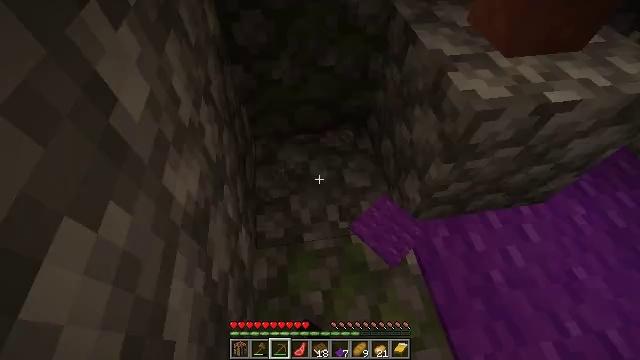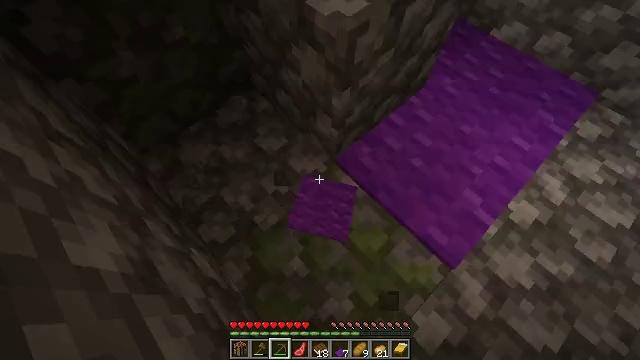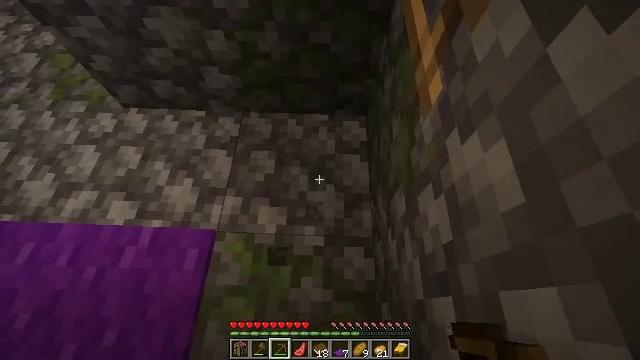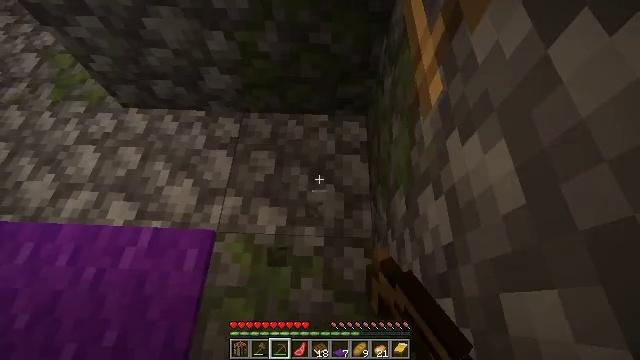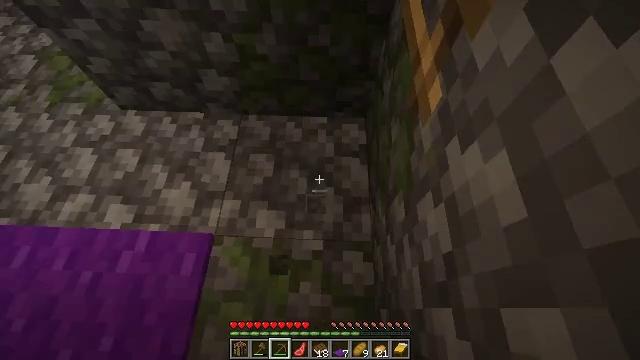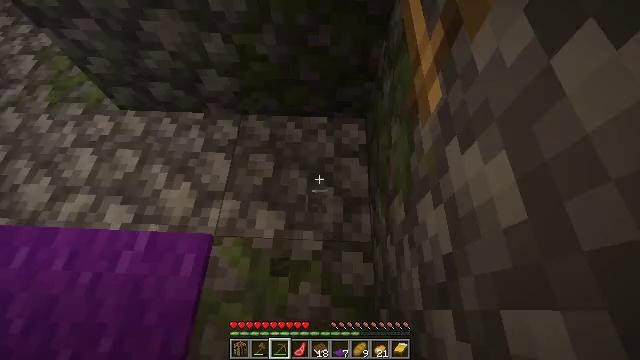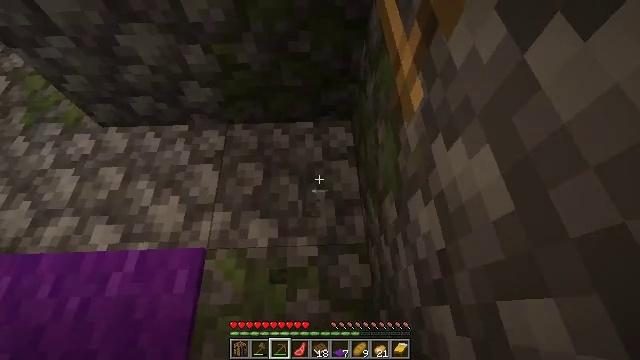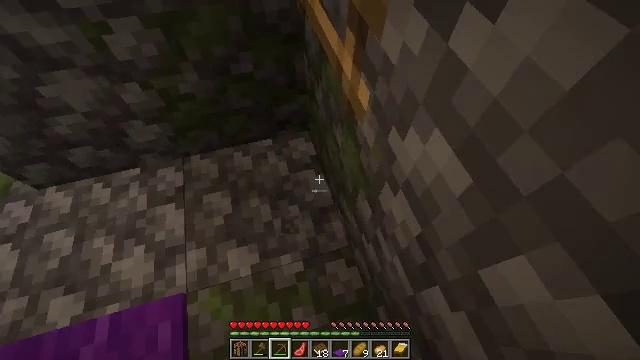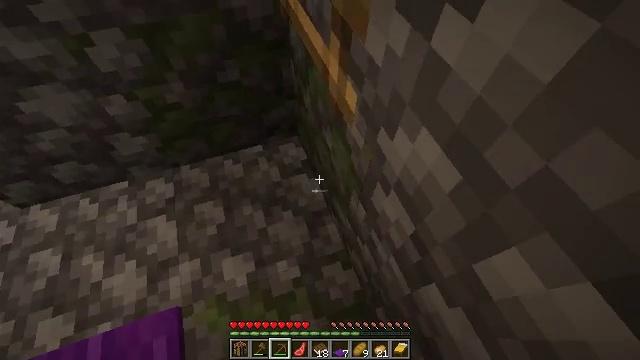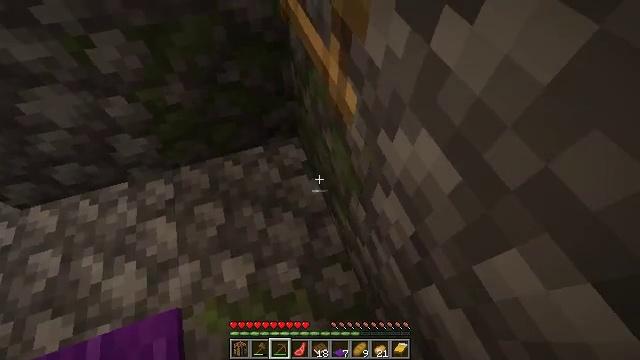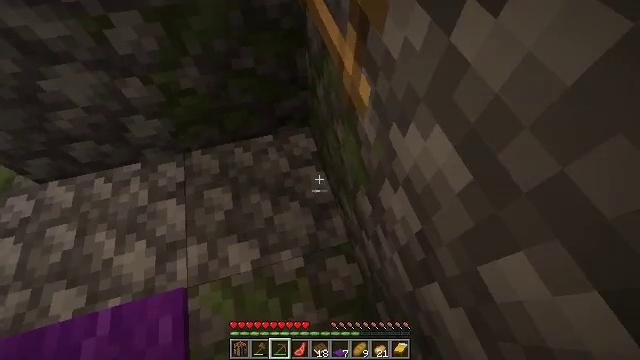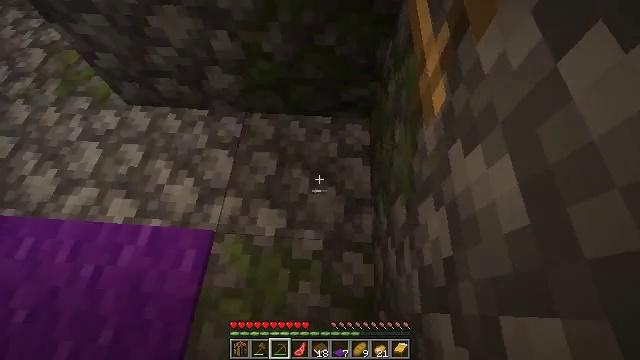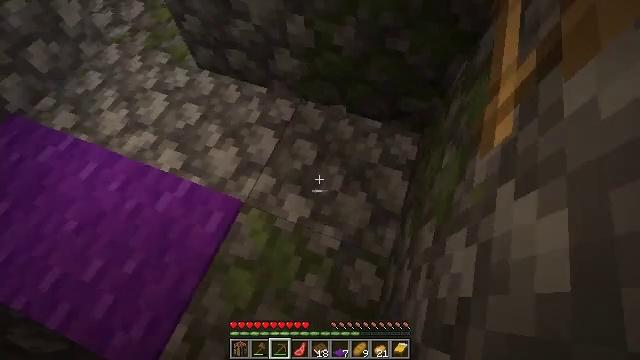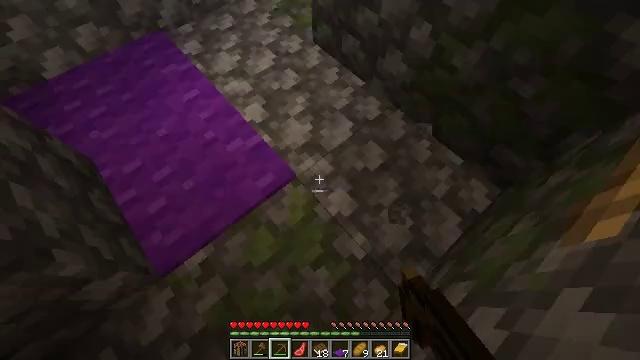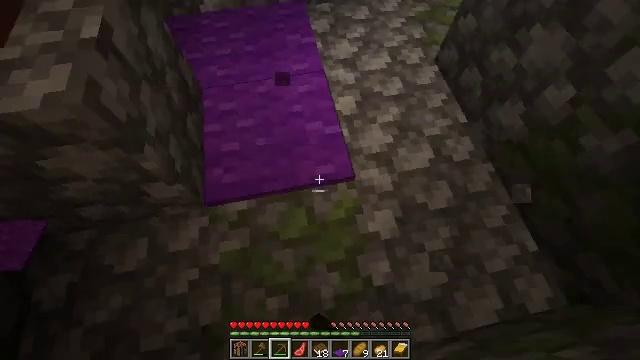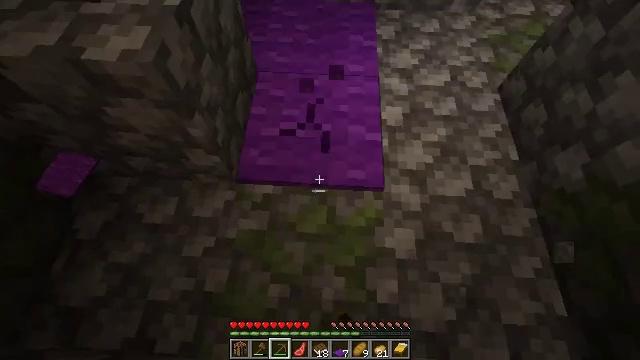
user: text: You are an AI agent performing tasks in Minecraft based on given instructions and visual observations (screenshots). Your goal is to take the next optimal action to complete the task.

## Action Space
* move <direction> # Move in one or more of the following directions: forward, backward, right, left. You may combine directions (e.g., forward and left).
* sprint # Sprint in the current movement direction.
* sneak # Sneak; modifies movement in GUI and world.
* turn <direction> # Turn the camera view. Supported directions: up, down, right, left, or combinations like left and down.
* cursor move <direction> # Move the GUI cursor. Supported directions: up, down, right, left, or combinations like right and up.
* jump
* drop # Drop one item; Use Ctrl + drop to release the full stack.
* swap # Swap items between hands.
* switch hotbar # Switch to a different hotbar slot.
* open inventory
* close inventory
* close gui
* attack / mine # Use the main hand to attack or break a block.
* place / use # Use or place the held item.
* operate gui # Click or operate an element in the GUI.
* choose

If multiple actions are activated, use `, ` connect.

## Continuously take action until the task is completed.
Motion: motion action
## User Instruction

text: Break the purple carpet block.
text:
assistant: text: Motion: move forward and move left, attack / mine
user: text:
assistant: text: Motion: move forward and move left, turn right, attack / mine
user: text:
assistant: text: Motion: no_op
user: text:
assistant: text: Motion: no_op
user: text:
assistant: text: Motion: no_op
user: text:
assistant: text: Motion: turn right
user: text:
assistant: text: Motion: turn right and up
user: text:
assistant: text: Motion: turn right
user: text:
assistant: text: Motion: no_op
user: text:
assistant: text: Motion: turn left and down
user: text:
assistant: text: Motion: turn left and down
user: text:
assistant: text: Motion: turn left, attack / mine
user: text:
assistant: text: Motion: turn left, attack / mine
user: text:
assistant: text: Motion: turn left, attack / mine
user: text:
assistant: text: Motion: turn left, attack / mine
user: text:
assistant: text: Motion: turn left, attack / mine
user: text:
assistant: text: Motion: move right, turn left, attack / mine
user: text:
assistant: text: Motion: move right, turn left, attack / mine
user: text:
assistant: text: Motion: move right, turn left, attack / mine
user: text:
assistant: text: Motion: move forward and move right, turn left, attack / mine
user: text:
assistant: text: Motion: move forward and move right, turn left and up, attack / mine
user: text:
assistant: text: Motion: move forward, turn left and up, attack / mine
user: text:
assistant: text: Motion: turn left and up, attack / mine
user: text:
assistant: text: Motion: turn left and up, attack / mine
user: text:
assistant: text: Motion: turn up, attack / mine
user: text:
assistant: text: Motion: move forward, turn right and up, attack / mine
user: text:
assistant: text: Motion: move forward, turn right and up, attack / mine
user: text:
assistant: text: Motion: move forward and move right, attack / mine
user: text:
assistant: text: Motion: move forward and move right, turn right and down, attack / mine
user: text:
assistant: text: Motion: move forward and move right, turn right and down, attack / mine